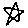
Label: star